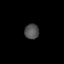
Tissue: lung
Cell type: Others
Senescence score: 0.231
Nuclear area (px): 212
Mean DAPI intensity: 81.127